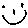
Label: smiley face